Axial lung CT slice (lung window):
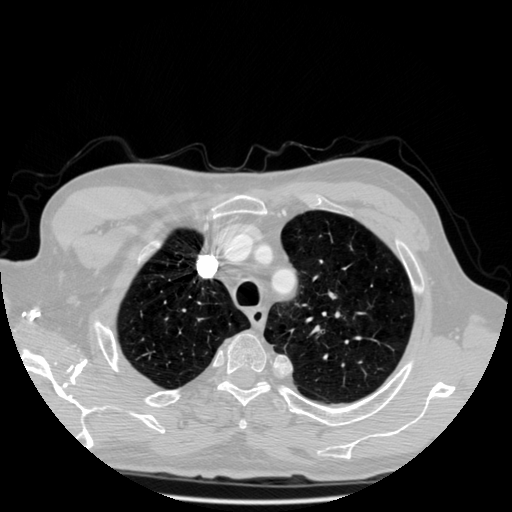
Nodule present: no